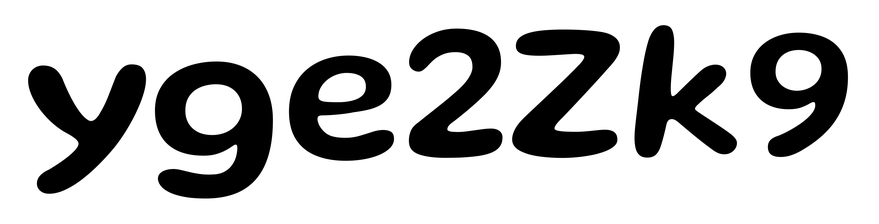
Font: Gluten_Medium